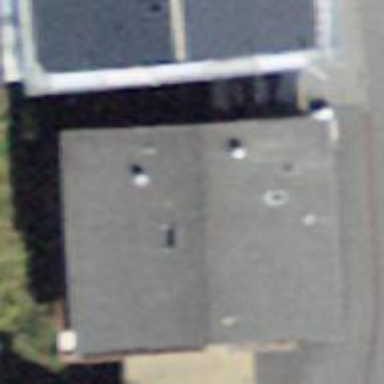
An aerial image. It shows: Restaurant.